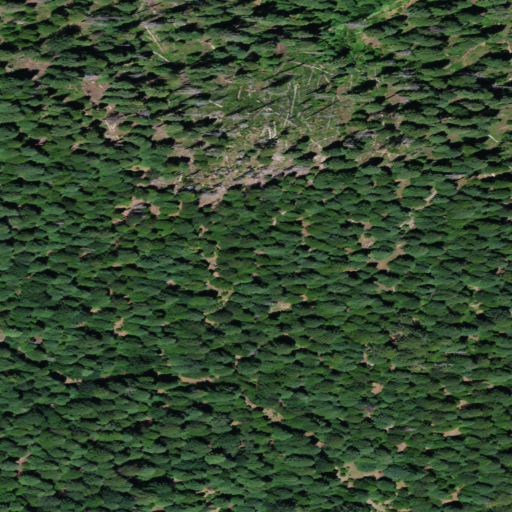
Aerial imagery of mountain in California named Chaparral Mountain containing evergreen forest, open development, and shrub